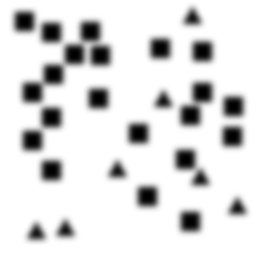
Squares: 21
Triangles: 7
Stars: 0
Total shapes: 28